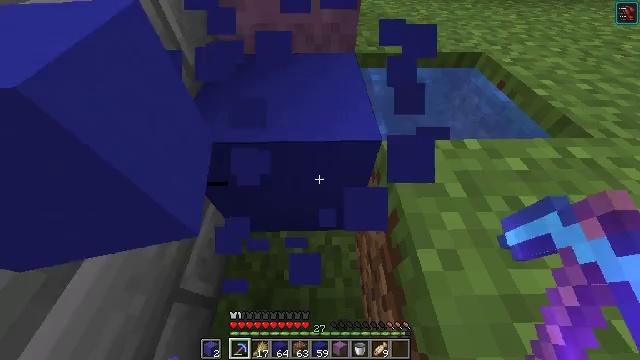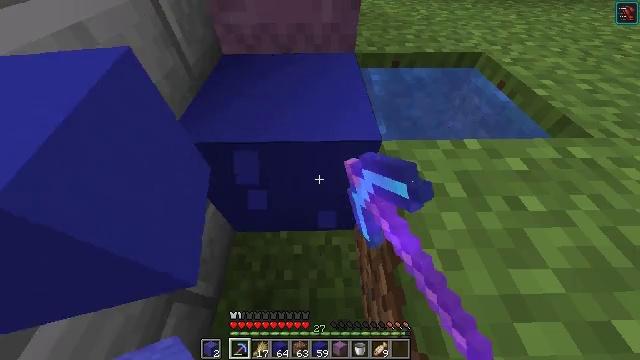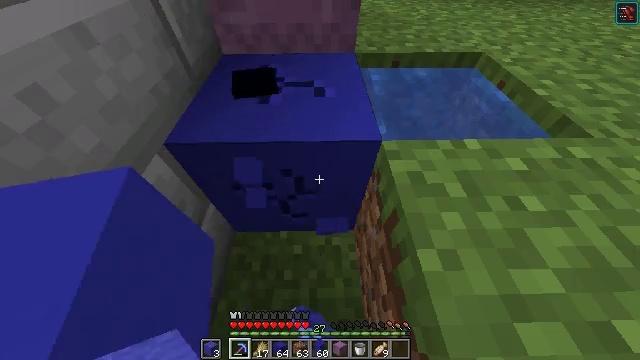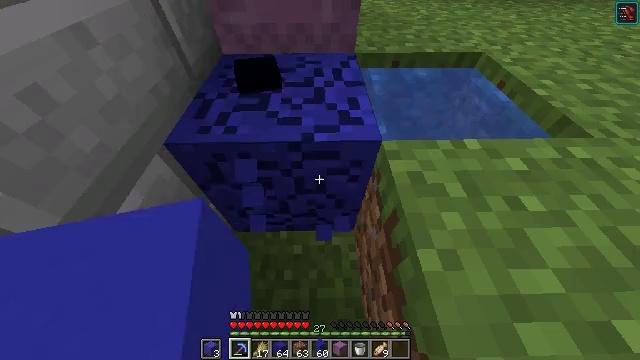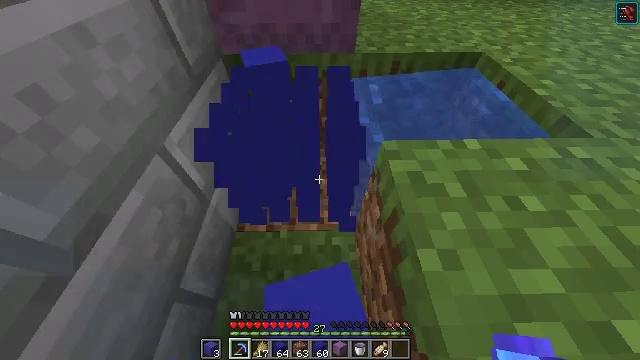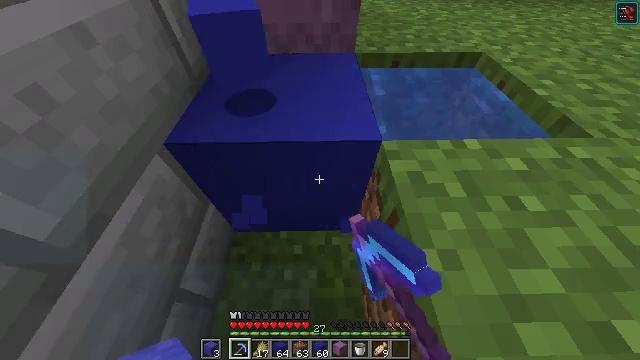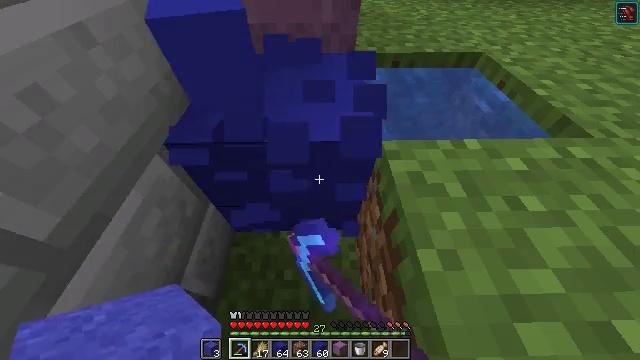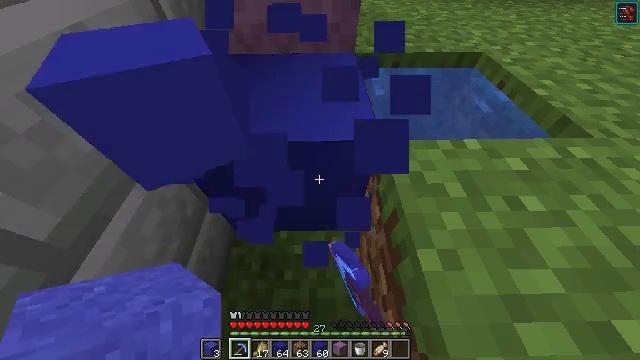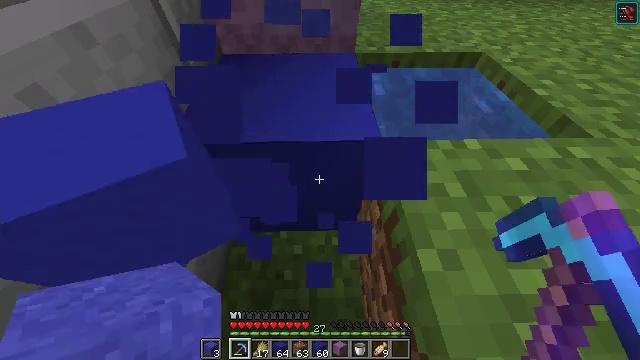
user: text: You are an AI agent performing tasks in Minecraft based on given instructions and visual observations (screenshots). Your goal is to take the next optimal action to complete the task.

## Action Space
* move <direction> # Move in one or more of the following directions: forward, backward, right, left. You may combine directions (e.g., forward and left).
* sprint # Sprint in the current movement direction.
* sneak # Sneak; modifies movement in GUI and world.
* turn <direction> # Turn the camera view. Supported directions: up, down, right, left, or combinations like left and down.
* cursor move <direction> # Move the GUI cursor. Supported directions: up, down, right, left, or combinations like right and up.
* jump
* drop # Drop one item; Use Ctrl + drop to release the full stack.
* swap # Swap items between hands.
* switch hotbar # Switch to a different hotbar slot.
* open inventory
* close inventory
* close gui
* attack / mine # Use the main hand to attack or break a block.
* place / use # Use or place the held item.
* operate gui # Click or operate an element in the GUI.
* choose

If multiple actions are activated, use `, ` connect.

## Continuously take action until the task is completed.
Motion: motion action
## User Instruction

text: Mine the blue concrete block.
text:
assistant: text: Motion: attack / mine and use / place
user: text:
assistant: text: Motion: attack / mine and use / place
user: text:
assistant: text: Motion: attack / mine and use / place
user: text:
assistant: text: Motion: attack / mine and use / place
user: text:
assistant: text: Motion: attack / mine and use / place
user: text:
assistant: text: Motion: attack / mine and use / place
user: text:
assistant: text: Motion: attack / mine and use / place
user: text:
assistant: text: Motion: attack / mine and use / place
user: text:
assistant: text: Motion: attack / mine and use / place